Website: apple
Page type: customer-info-address
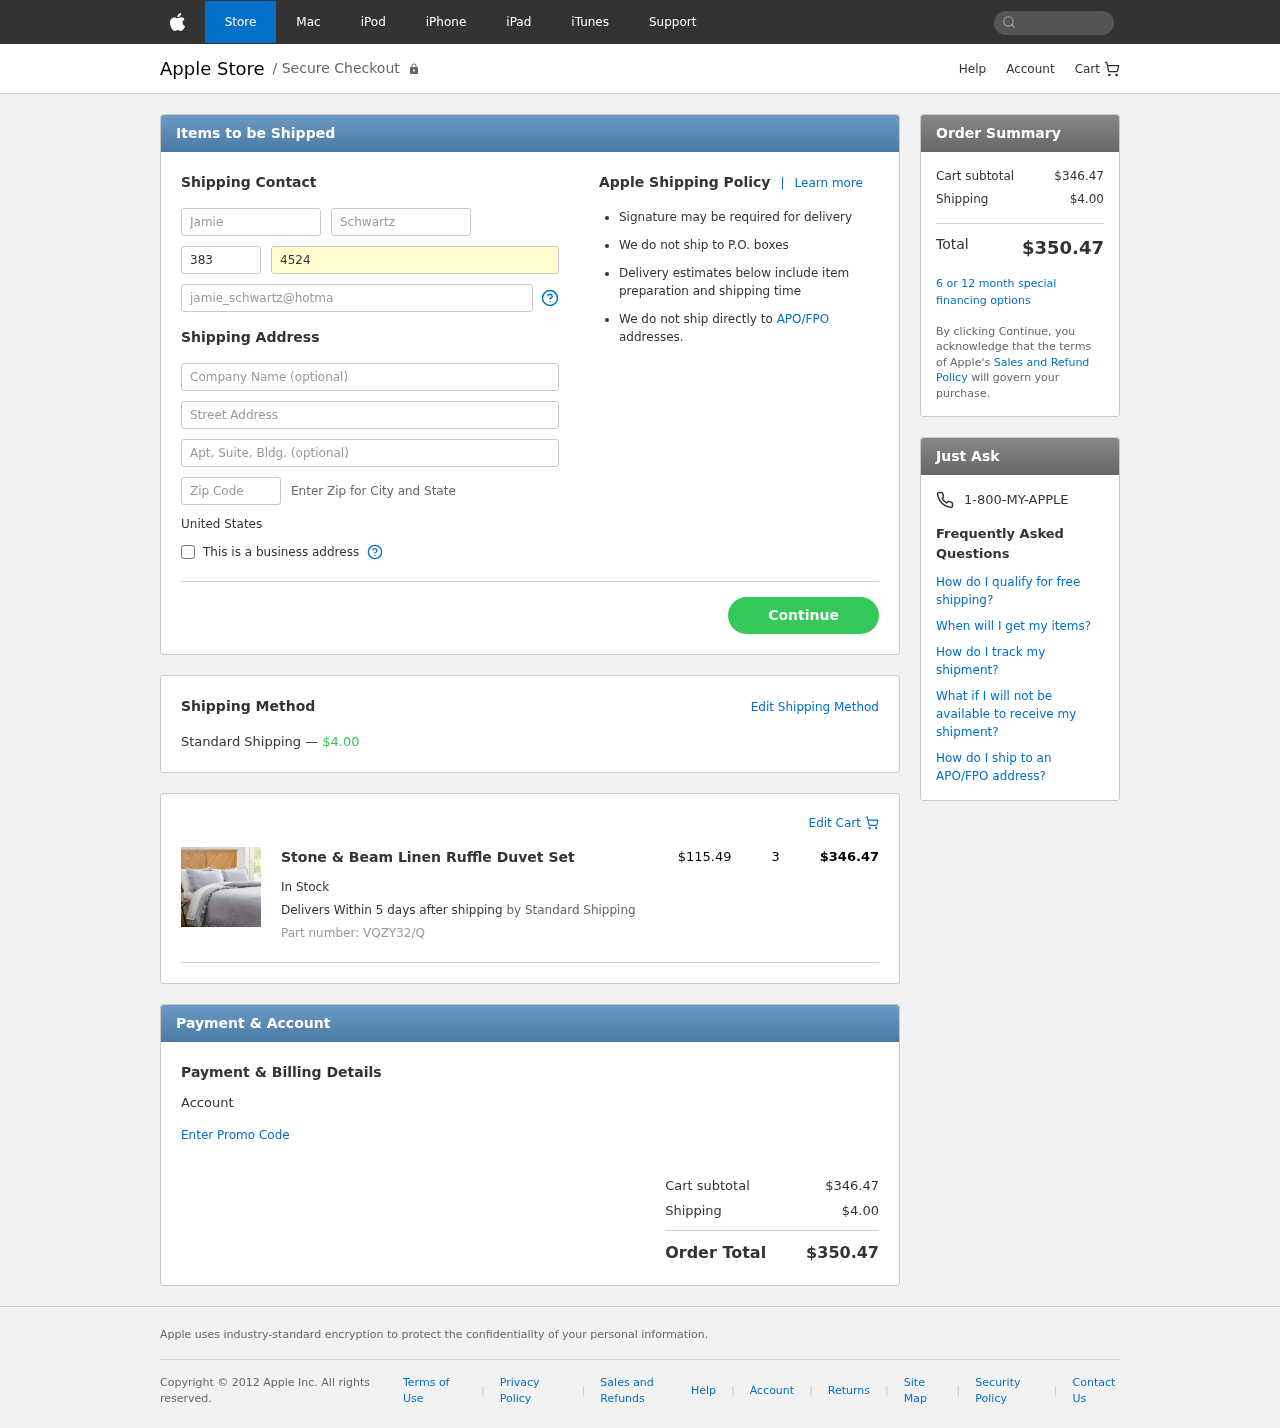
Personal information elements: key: PII_COUNTRY
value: United States
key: PII_FIRSTNAME
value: Jamie
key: PII_LASTNAME
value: Schwartz
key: PII_PHONE_AREA
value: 383
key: PII_PHONE_LINE
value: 4524
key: PII_EMAIL
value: jamie_schwartz@hotmail.com
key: PII_STREET
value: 1728 Benton Corner
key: PII_POSTCODE
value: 57332
Product elements: key: PRODUCT1_NAME
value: Stone & Beam Linen Ruffle Duvet Set
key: PRODUCT1_PRICE
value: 115.49
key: PRODUCT1_QUANTITY
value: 3
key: PRODUCT1_SKU
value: VQZY32/Q
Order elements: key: ORDER_SHIPPING_COST
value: $4.00
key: ORDER_ITEM_TOTAL
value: $346.47
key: ORDER_SUBTOTAL
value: $346.47
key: ORDER_TOTAL
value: $350.47